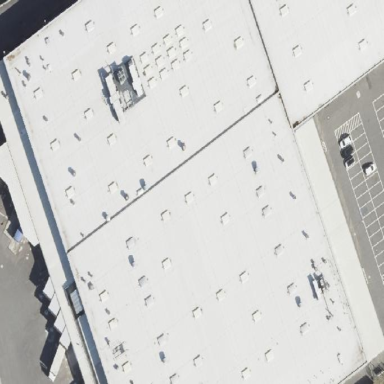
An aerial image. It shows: Warehouse building.